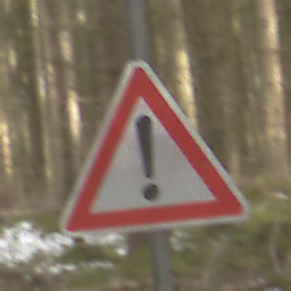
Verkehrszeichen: Gefahrenstelle
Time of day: MorningAfternoon
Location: Outdoor (Nature)
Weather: Overcast
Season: Winter
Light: Natural